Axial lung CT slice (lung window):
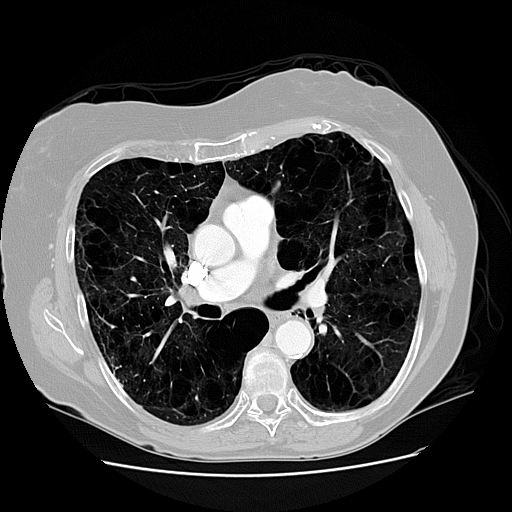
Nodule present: no